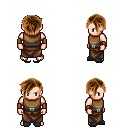
a pixel art fantasy rpg character, male body template, human, light skin, leather chest armor, robe skirt, brown pixie cut hairstyle, leather bracers, gray slippers, four views (front, back, left, right), 2x2 character sprite sheet, small pixel art, hard edges, no anti-aliasing